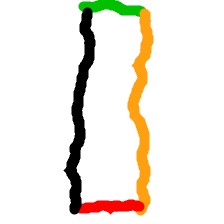
Shape: rectangle